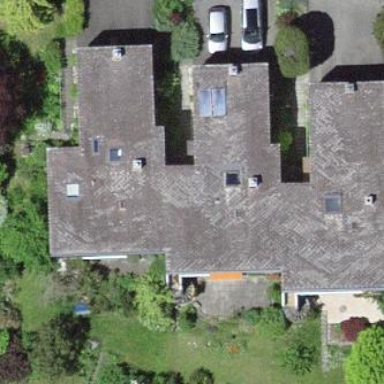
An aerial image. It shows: Residential building.